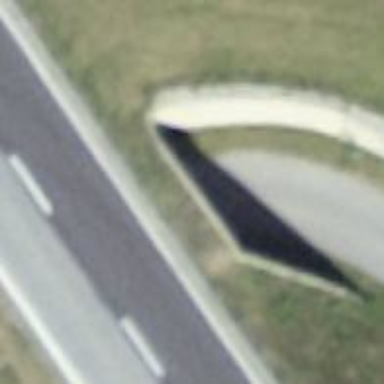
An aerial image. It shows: Unclassified road passing through tunnel.